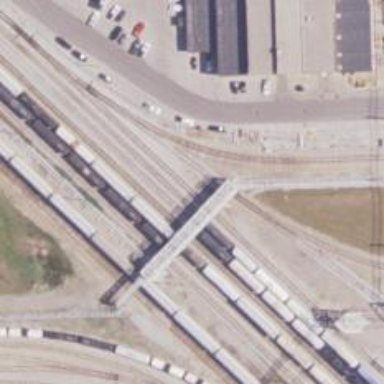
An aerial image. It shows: Railway spur service.